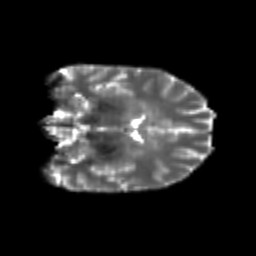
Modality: T2w
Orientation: coronal
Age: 24
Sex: female
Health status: healthy
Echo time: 0.074 s